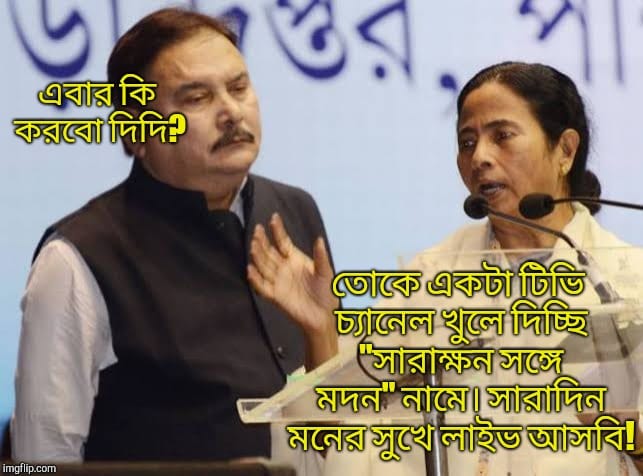
Text: এবার কি করবো দিদি? তোকে একতা টিভি চ্যানেল খুলে দিচ্ছি "সারাক্ষণ কি করবো মদন" নামে সারাদিন মনের সুখে লাইভ আসবি
Label: Hate
Hate category: Political
Targeted group: Organization